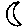
Label: moon